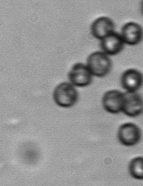
Label: Phaeocystis